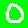
Digit: 0